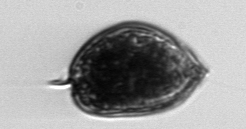
Label: Prorocentrum_micans